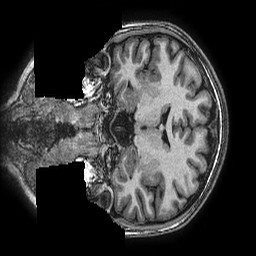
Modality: T1w
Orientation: coronal
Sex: female
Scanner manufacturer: ge
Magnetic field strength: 3 T
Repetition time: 0.0077 s
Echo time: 0.003436 s